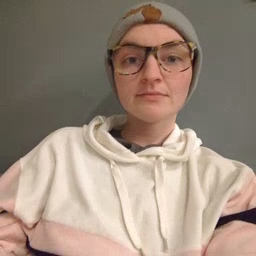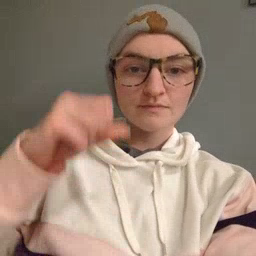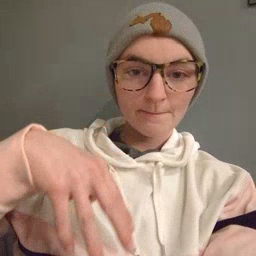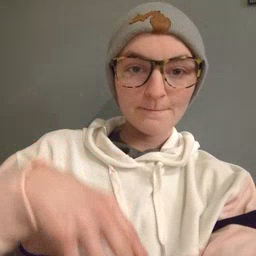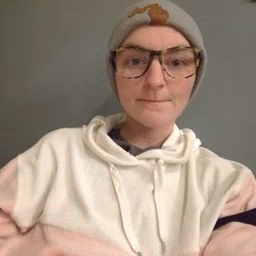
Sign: drop